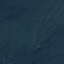
Land use / land cover: Forest